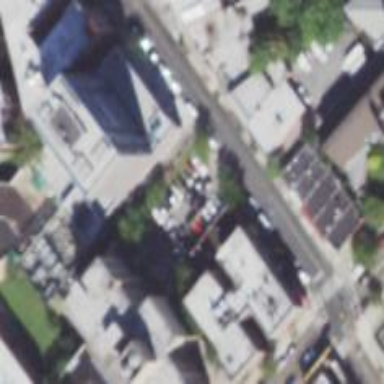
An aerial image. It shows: Building.